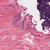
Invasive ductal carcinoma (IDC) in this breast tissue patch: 0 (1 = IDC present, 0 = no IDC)